Question: Hi all i am working on new app from the beginning.upto now i am using nslog function call to display the output on the gdb.but from the some samples providing me the gdb display with the class and method names.i posted some screenshot for that.can any one guide me to take method name and display name while using nslog().

please provide me some information.Thanks in advance.
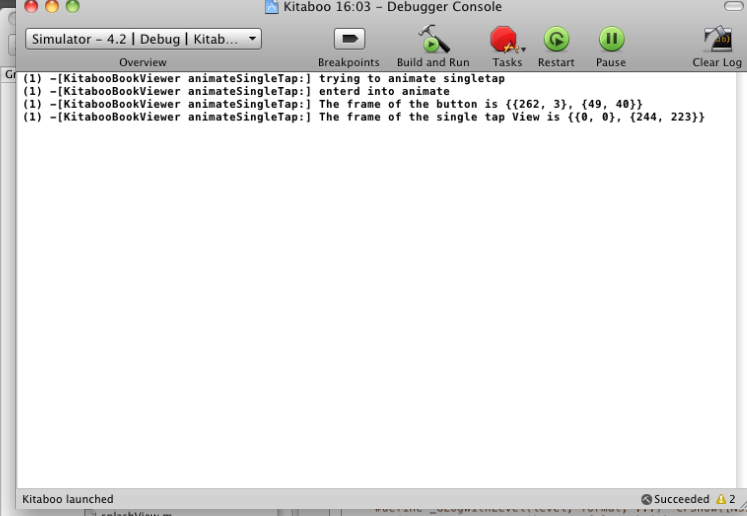
Answer: '''
NSLog(@"the method is %s", __func__);
'''
__func__ is a builtin macro that expands to the current function or class+method name (it's a standard C string, hence the '%s' formatter instead of '%@').